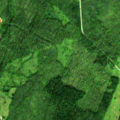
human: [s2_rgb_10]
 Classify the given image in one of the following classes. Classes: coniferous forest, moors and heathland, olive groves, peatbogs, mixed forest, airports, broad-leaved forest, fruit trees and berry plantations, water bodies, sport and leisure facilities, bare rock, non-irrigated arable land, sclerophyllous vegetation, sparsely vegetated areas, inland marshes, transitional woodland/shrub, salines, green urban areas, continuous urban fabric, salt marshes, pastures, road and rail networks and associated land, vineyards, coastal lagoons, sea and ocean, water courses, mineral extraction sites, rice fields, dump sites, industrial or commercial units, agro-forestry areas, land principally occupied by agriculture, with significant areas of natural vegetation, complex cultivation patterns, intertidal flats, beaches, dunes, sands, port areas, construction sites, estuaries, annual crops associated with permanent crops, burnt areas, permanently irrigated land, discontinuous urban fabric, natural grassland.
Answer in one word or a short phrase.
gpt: coniferous forest, mixed forest, transitional woodland/shrub